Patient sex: M
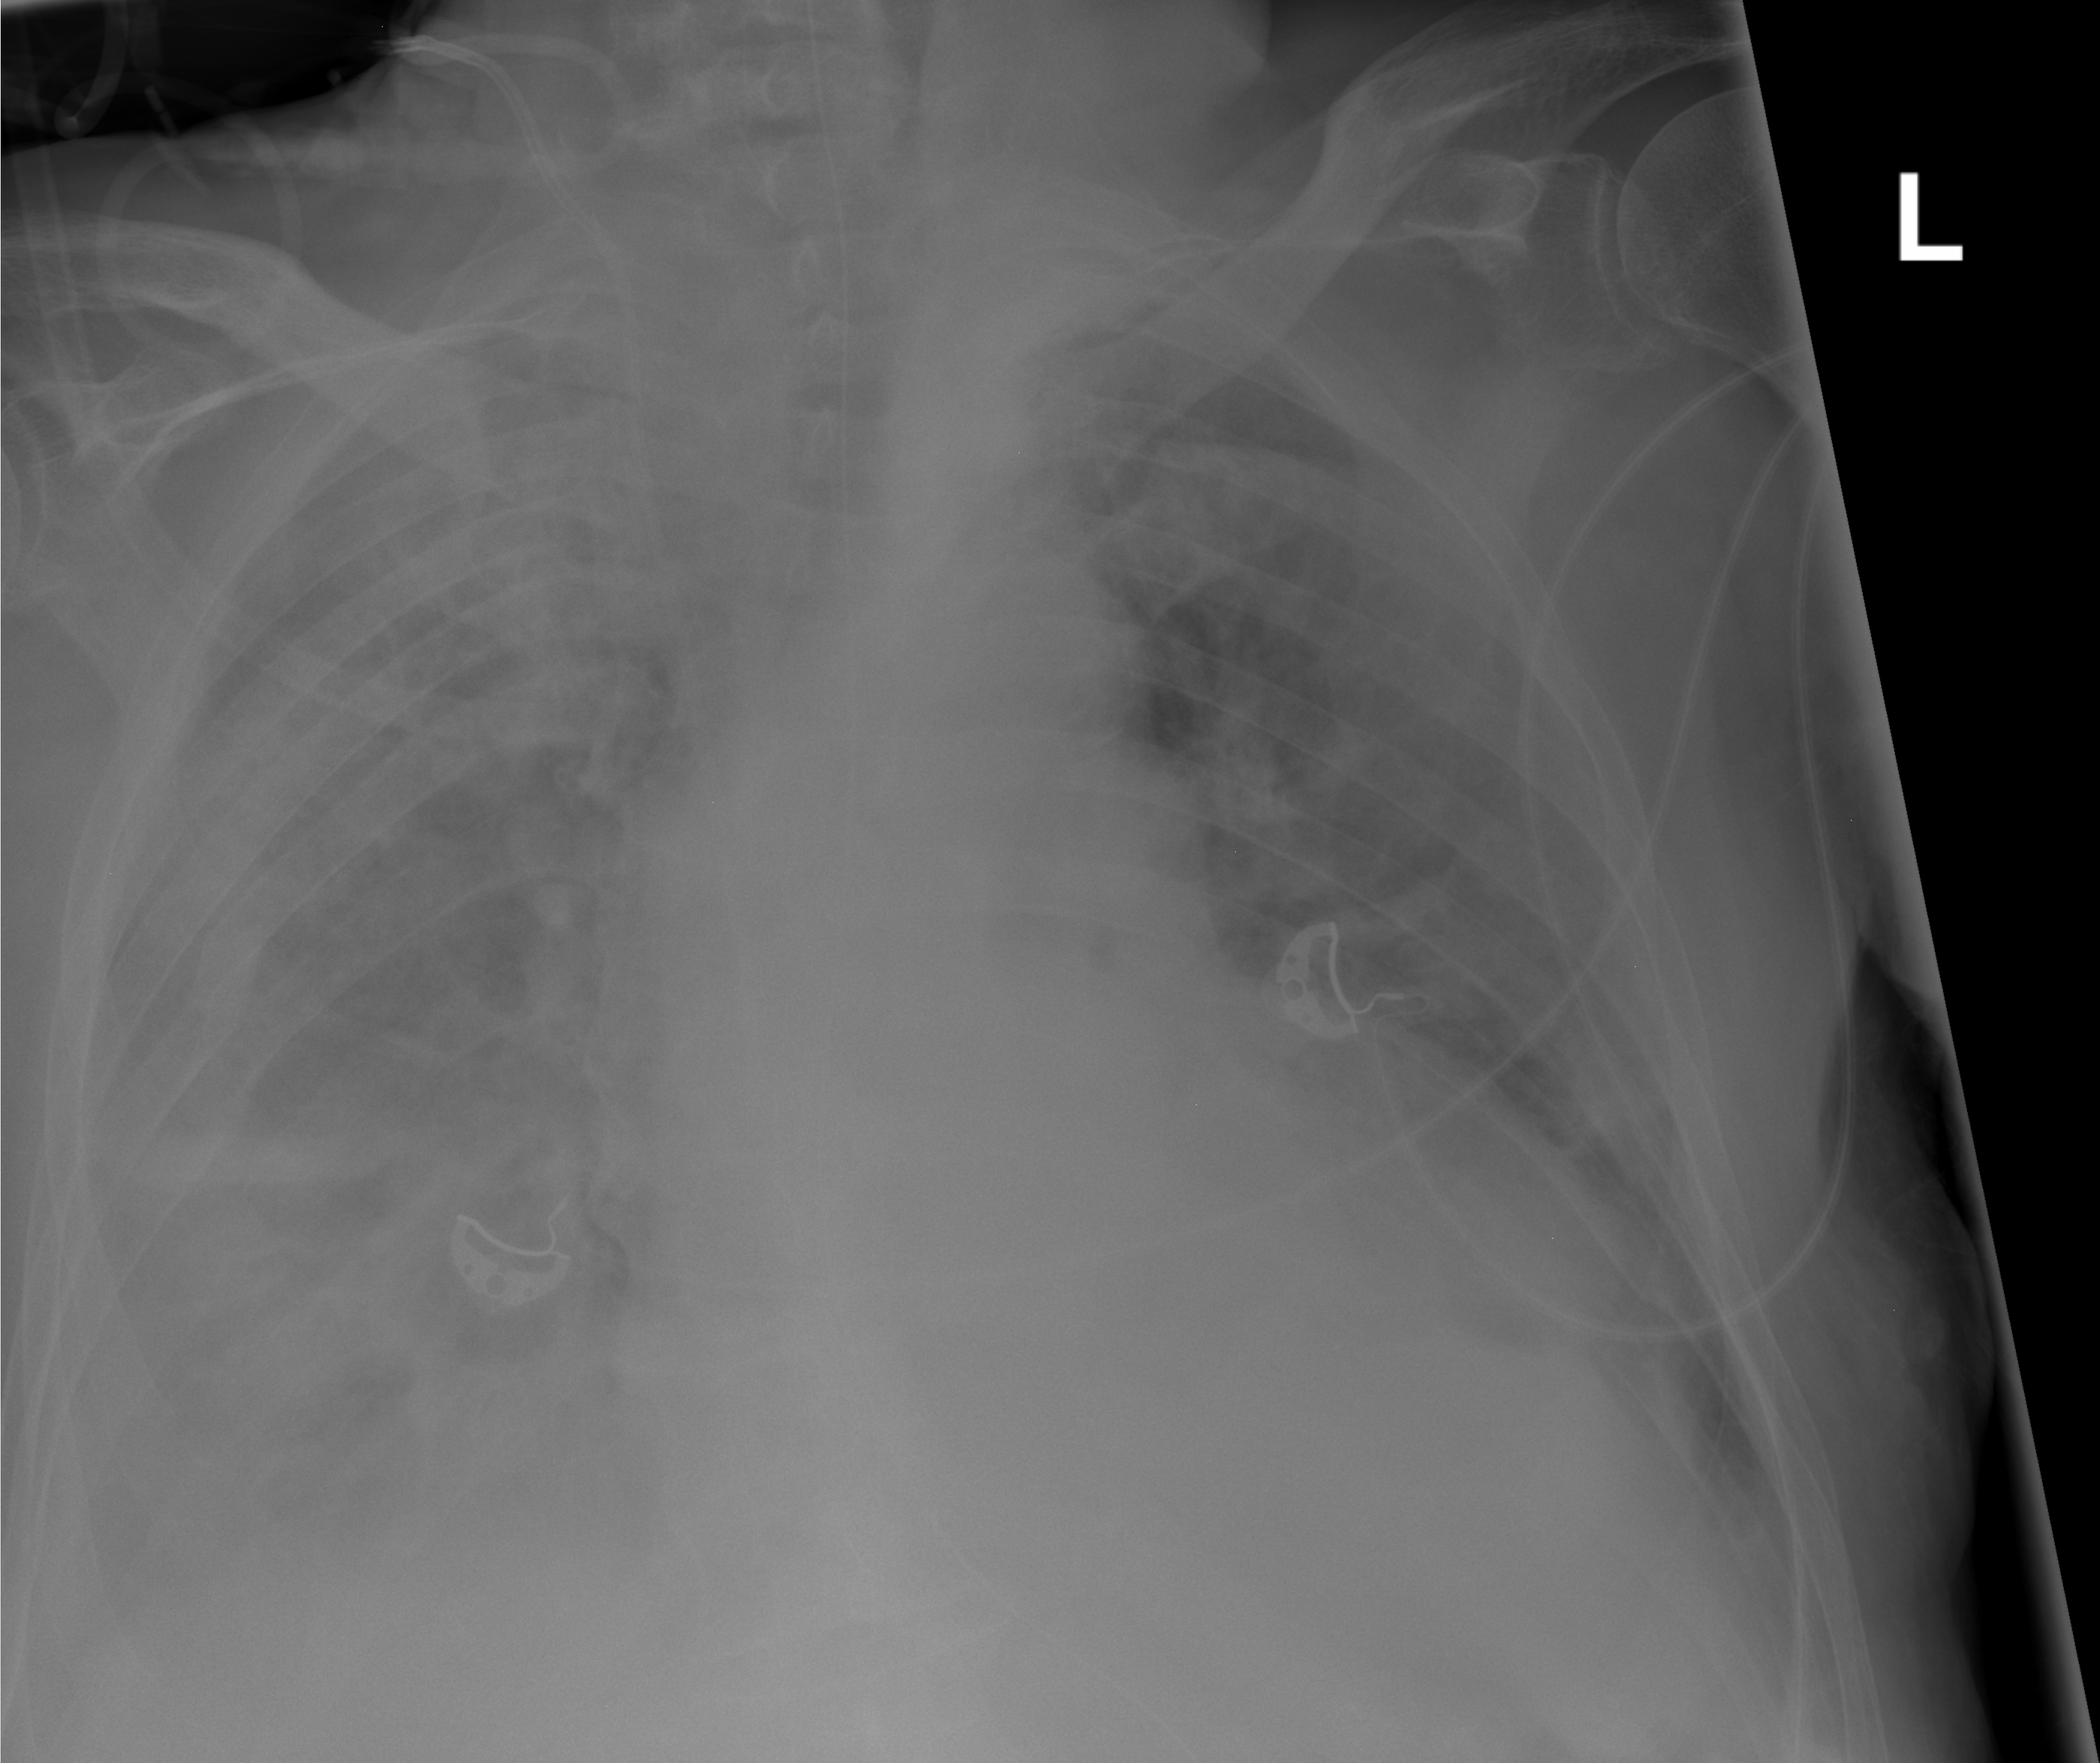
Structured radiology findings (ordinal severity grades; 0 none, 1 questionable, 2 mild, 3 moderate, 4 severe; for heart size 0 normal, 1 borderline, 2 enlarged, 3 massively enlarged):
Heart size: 2
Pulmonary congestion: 2
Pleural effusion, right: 2
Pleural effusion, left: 1
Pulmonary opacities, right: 4
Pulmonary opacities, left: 3
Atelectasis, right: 3
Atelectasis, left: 2